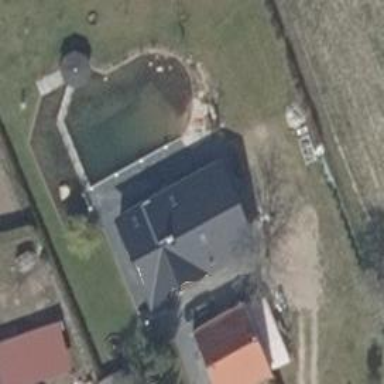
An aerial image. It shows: Swimming pool located in leisure land.